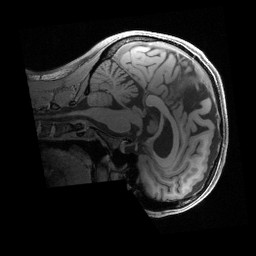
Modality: T1w
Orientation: sagittal
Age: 38
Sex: female
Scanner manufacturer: siemens
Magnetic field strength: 3 T
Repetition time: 2.4 s
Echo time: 0.00241 s